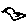
Label: bird